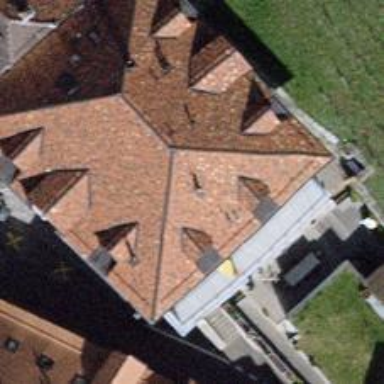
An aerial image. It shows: Building with ridge on its roof.